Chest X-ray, PA view. Patient: 41 years old, sex M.
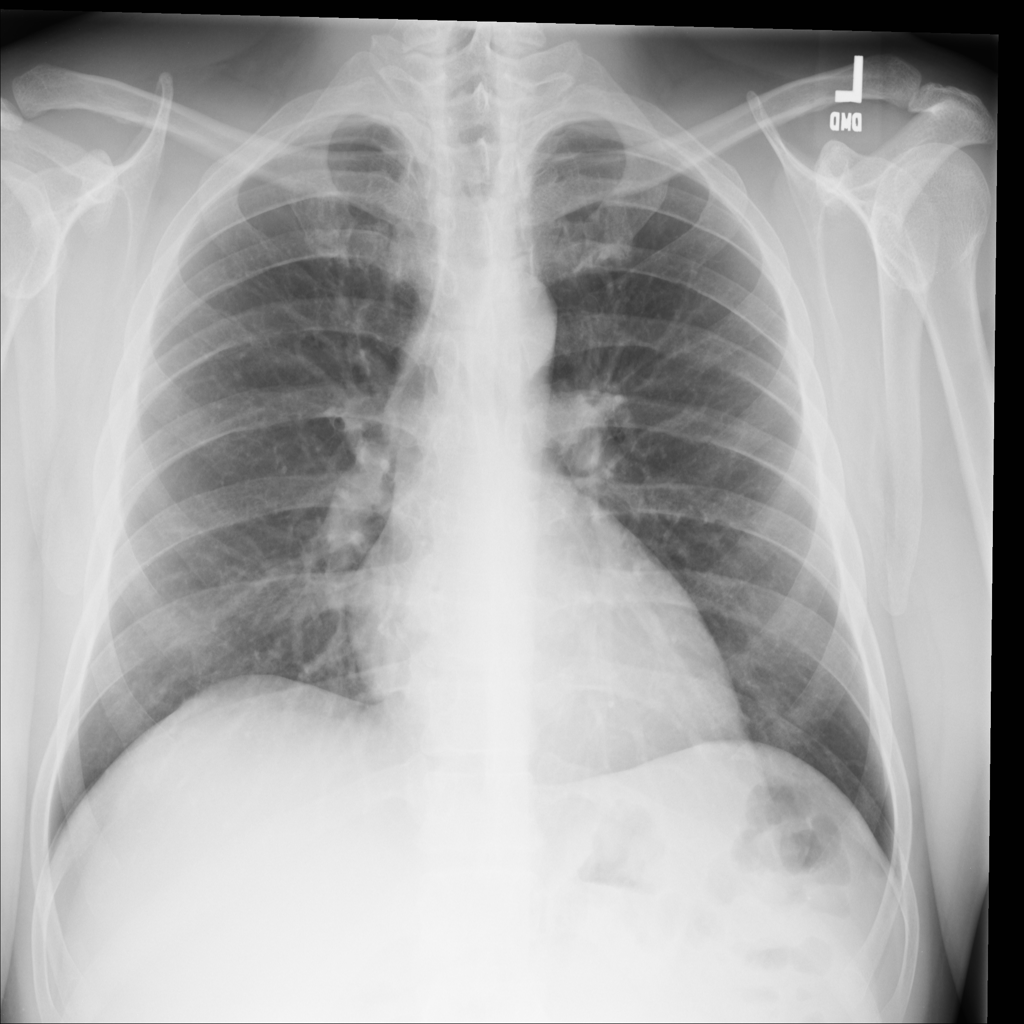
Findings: No Finding